Question: I'm trying to achieve the same effect as <URL> but I must be missing something since it does not work.
Thanks for your help

HTML
'''
<div class="block">Block</div>
<div class="block">Block</div>
<div class="block">Block</div>
<div class="block">Block</div>
<div class="block">Block</div>
<div id="map"><div id="map-canvas"></div></div>
'''
CSS:
'''
Html, body {
min-width: 980px;
background: #CCC;
font-family: 'Open Sans', sans-serif;
}
.block {
padding: 20px;
background: green;
height: 400px;
width: 600px;
margin-top: 30px;
margin-left:50px;
}
#map {
position: fixed;
bottom: 0;
z-index: 1;
}
#map, #map-canvas {
width: 100%;
height: 500px;
float: left;
background: red;
position: relative;
overflow: hidden;
}
'''
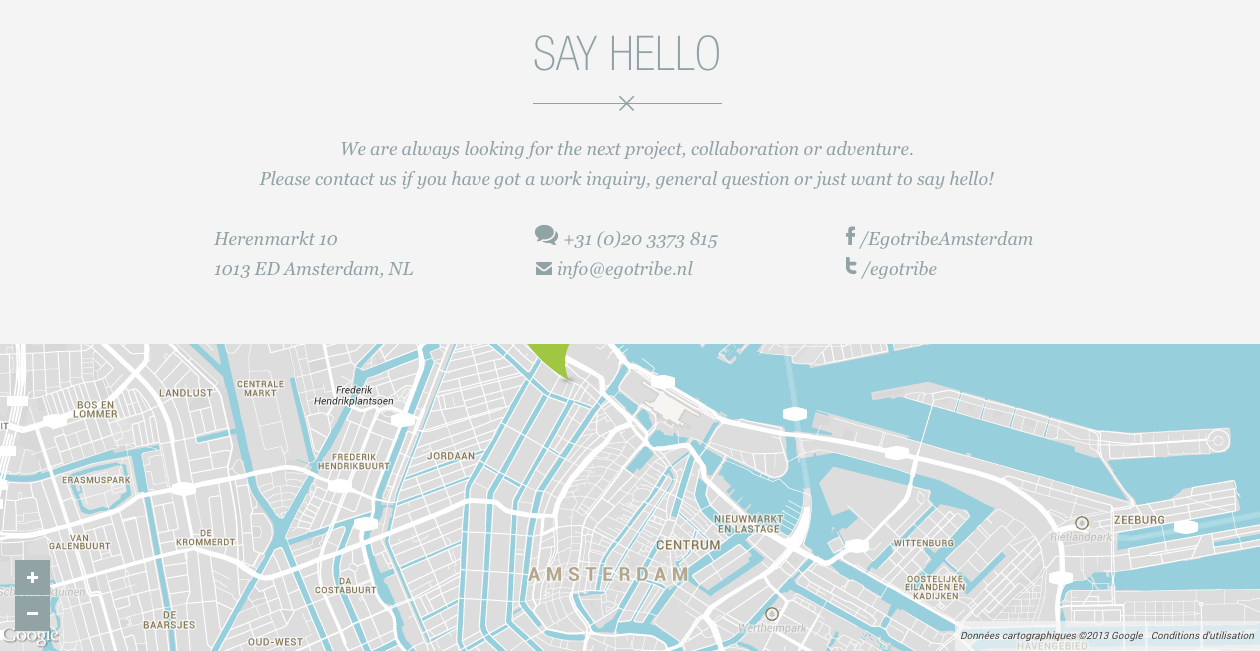
Answer: use this code:
<URL>
'''
<div id="container">
<div class="block a"></div>
<div class="block b"></div>
<div class="block c"></div>
</div>
<div id="map">
</div>
'''
CSS
'''
#container{
margin-bottom:300px;
position:relative;
z-index:2;
}
.block{
height:300px;
}
.a{background:tomato;}
.b{background:gold;}
.c{background:#4c5660;}
#map{
position:fixed;
z-index:1;
height:400px;
bottom:0;
width:100%;
background:url(http://lorempixel.com/700/400/) bottom center no-repeat;
}
'''